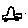
Label: car